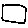
Label: square